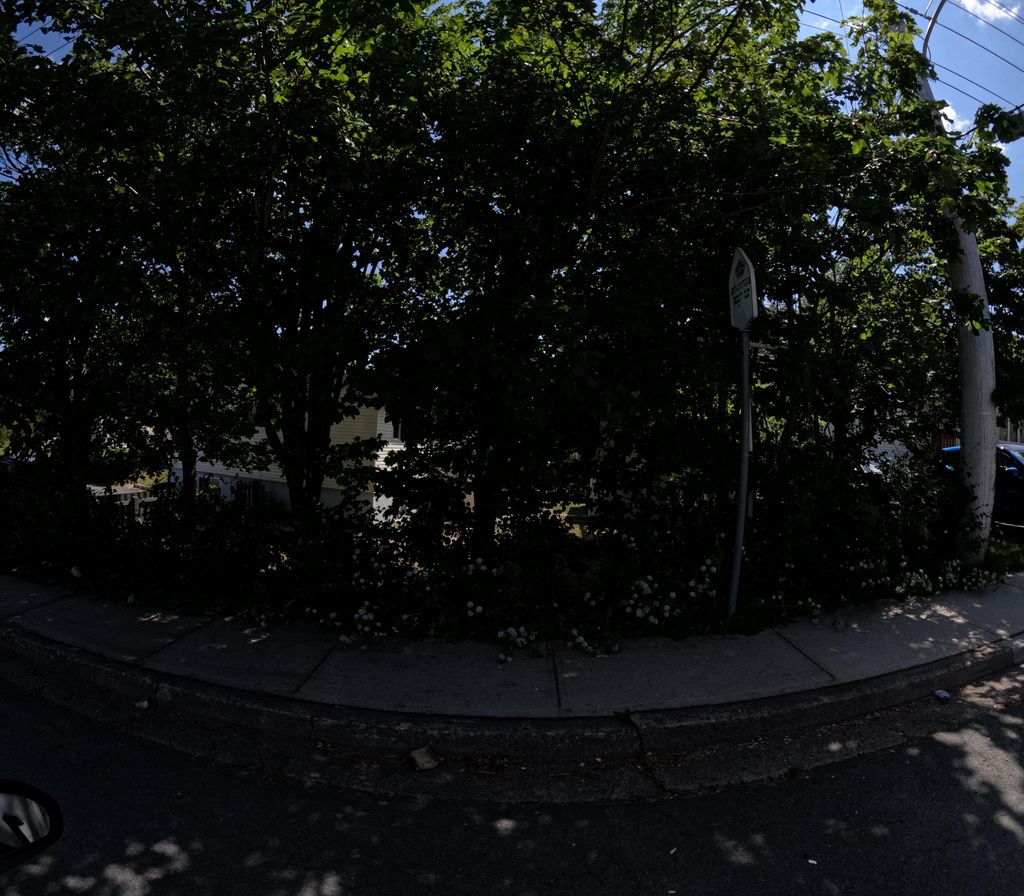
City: st_johns